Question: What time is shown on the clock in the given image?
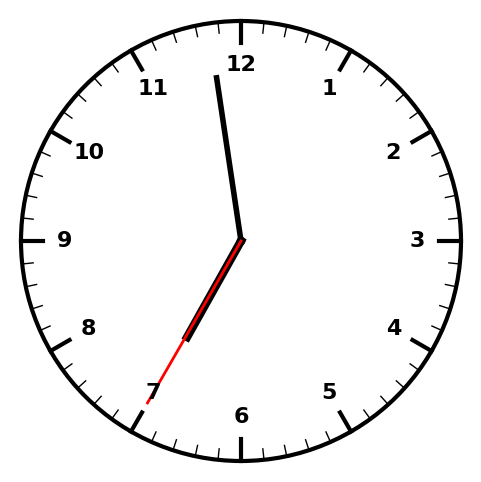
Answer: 06:58:35